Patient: sex F, age 26
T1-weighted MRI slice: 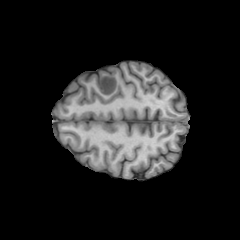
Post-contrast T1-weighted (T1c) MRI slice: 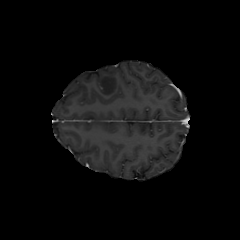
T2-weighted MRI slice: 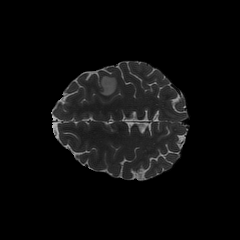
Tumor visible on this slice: yes
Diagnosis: Astrocytoma, IDH-mutant
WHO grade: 2